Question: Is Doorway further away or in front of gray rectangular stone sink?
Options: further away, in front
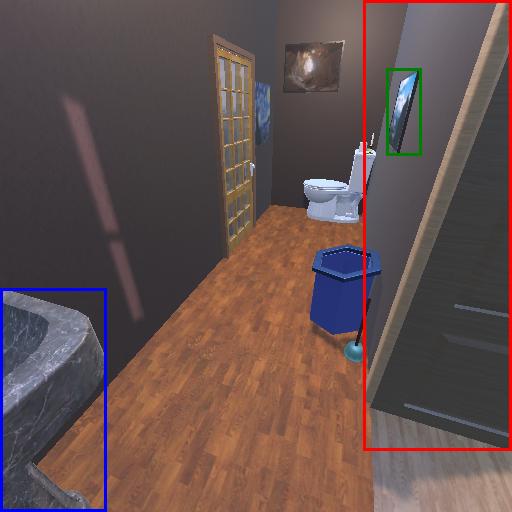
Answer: further away